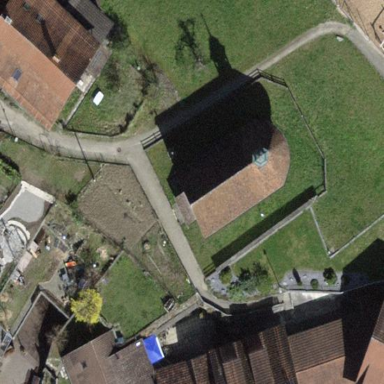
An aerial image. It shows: Chapel building.